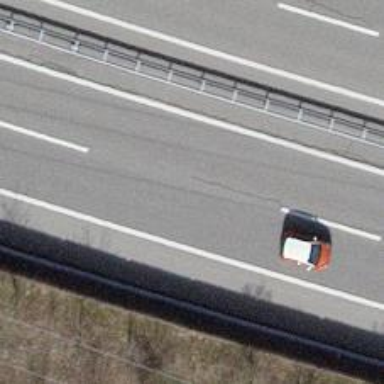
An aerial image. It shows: Motorway.